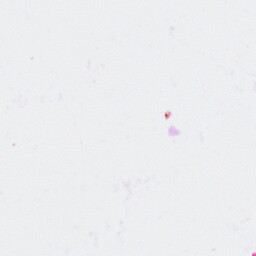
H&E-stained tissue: Breast